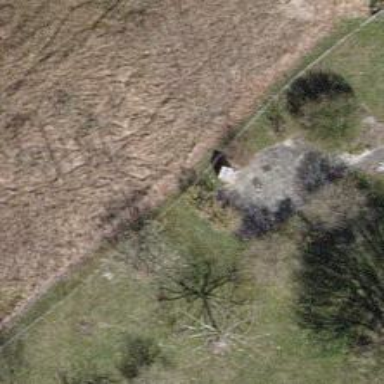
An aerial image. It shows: Shrub in its natural environment.